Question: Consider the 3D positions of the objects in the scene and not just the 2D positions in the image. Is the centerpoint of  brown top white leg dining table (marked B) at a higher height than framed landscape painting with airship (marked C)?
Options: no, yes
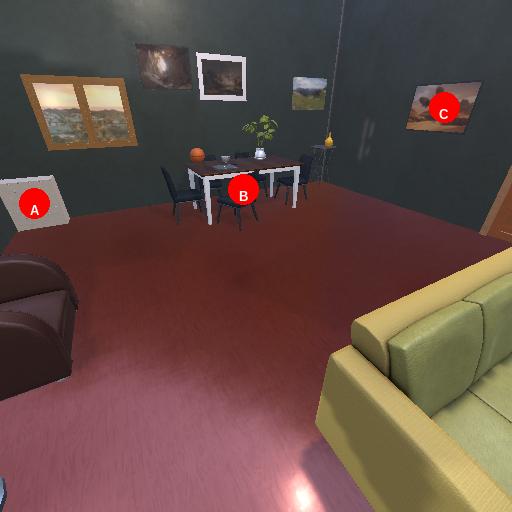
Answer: no